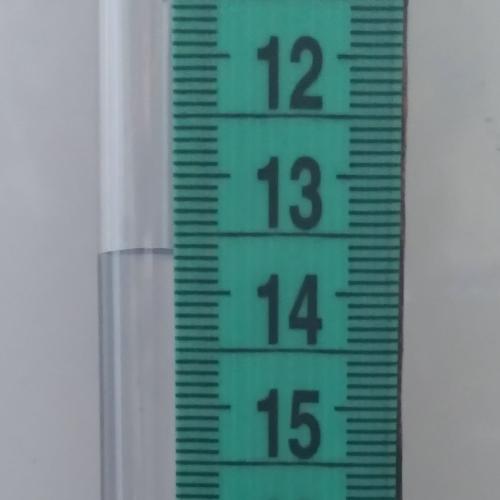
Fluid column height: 13.7 cm